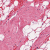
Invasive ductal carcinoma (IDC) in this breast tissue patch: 0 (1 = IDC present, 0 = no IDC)